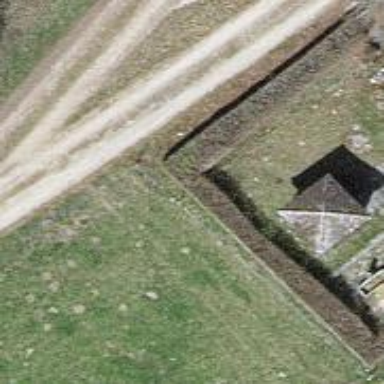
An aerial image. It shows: Hedge acting as barrier.